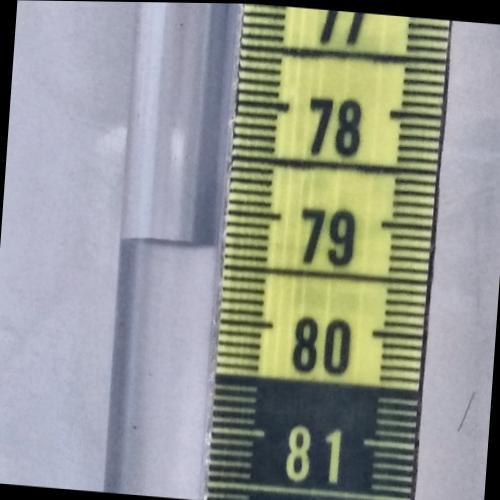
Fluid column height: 79.3 cm